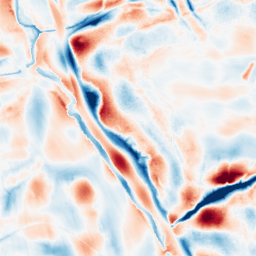
Category: wavelet
Decomposition family: wavelet_biorthogonal
Decomposition parameters: wavelet: bior5.5
level: 5
Upsampling method: sinc_hamming
Upsampling parameters: scale: 8
kernel_size: 16
Upsampling scale: 8